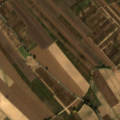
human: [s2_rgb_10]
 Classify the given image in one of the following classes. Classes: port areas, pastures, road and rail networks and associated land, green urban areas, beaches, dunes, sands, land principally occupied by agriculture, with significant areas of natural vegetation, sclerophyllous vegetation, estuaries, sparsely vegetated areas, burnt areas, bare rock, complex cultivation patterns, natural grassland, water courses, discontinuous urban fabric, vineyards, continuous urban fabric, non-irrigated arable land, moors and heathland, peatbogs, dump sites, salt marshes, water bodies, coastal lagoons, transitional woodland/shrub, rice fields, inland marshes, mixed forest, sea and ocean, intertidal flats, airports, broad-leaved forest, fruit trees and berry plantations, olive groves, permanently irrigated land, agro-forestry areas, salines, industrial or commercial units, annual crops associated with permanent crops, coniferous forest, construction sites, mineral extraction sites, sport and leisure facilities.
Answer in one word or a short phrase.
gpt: permanently irrigated land, vineyards